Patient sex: M
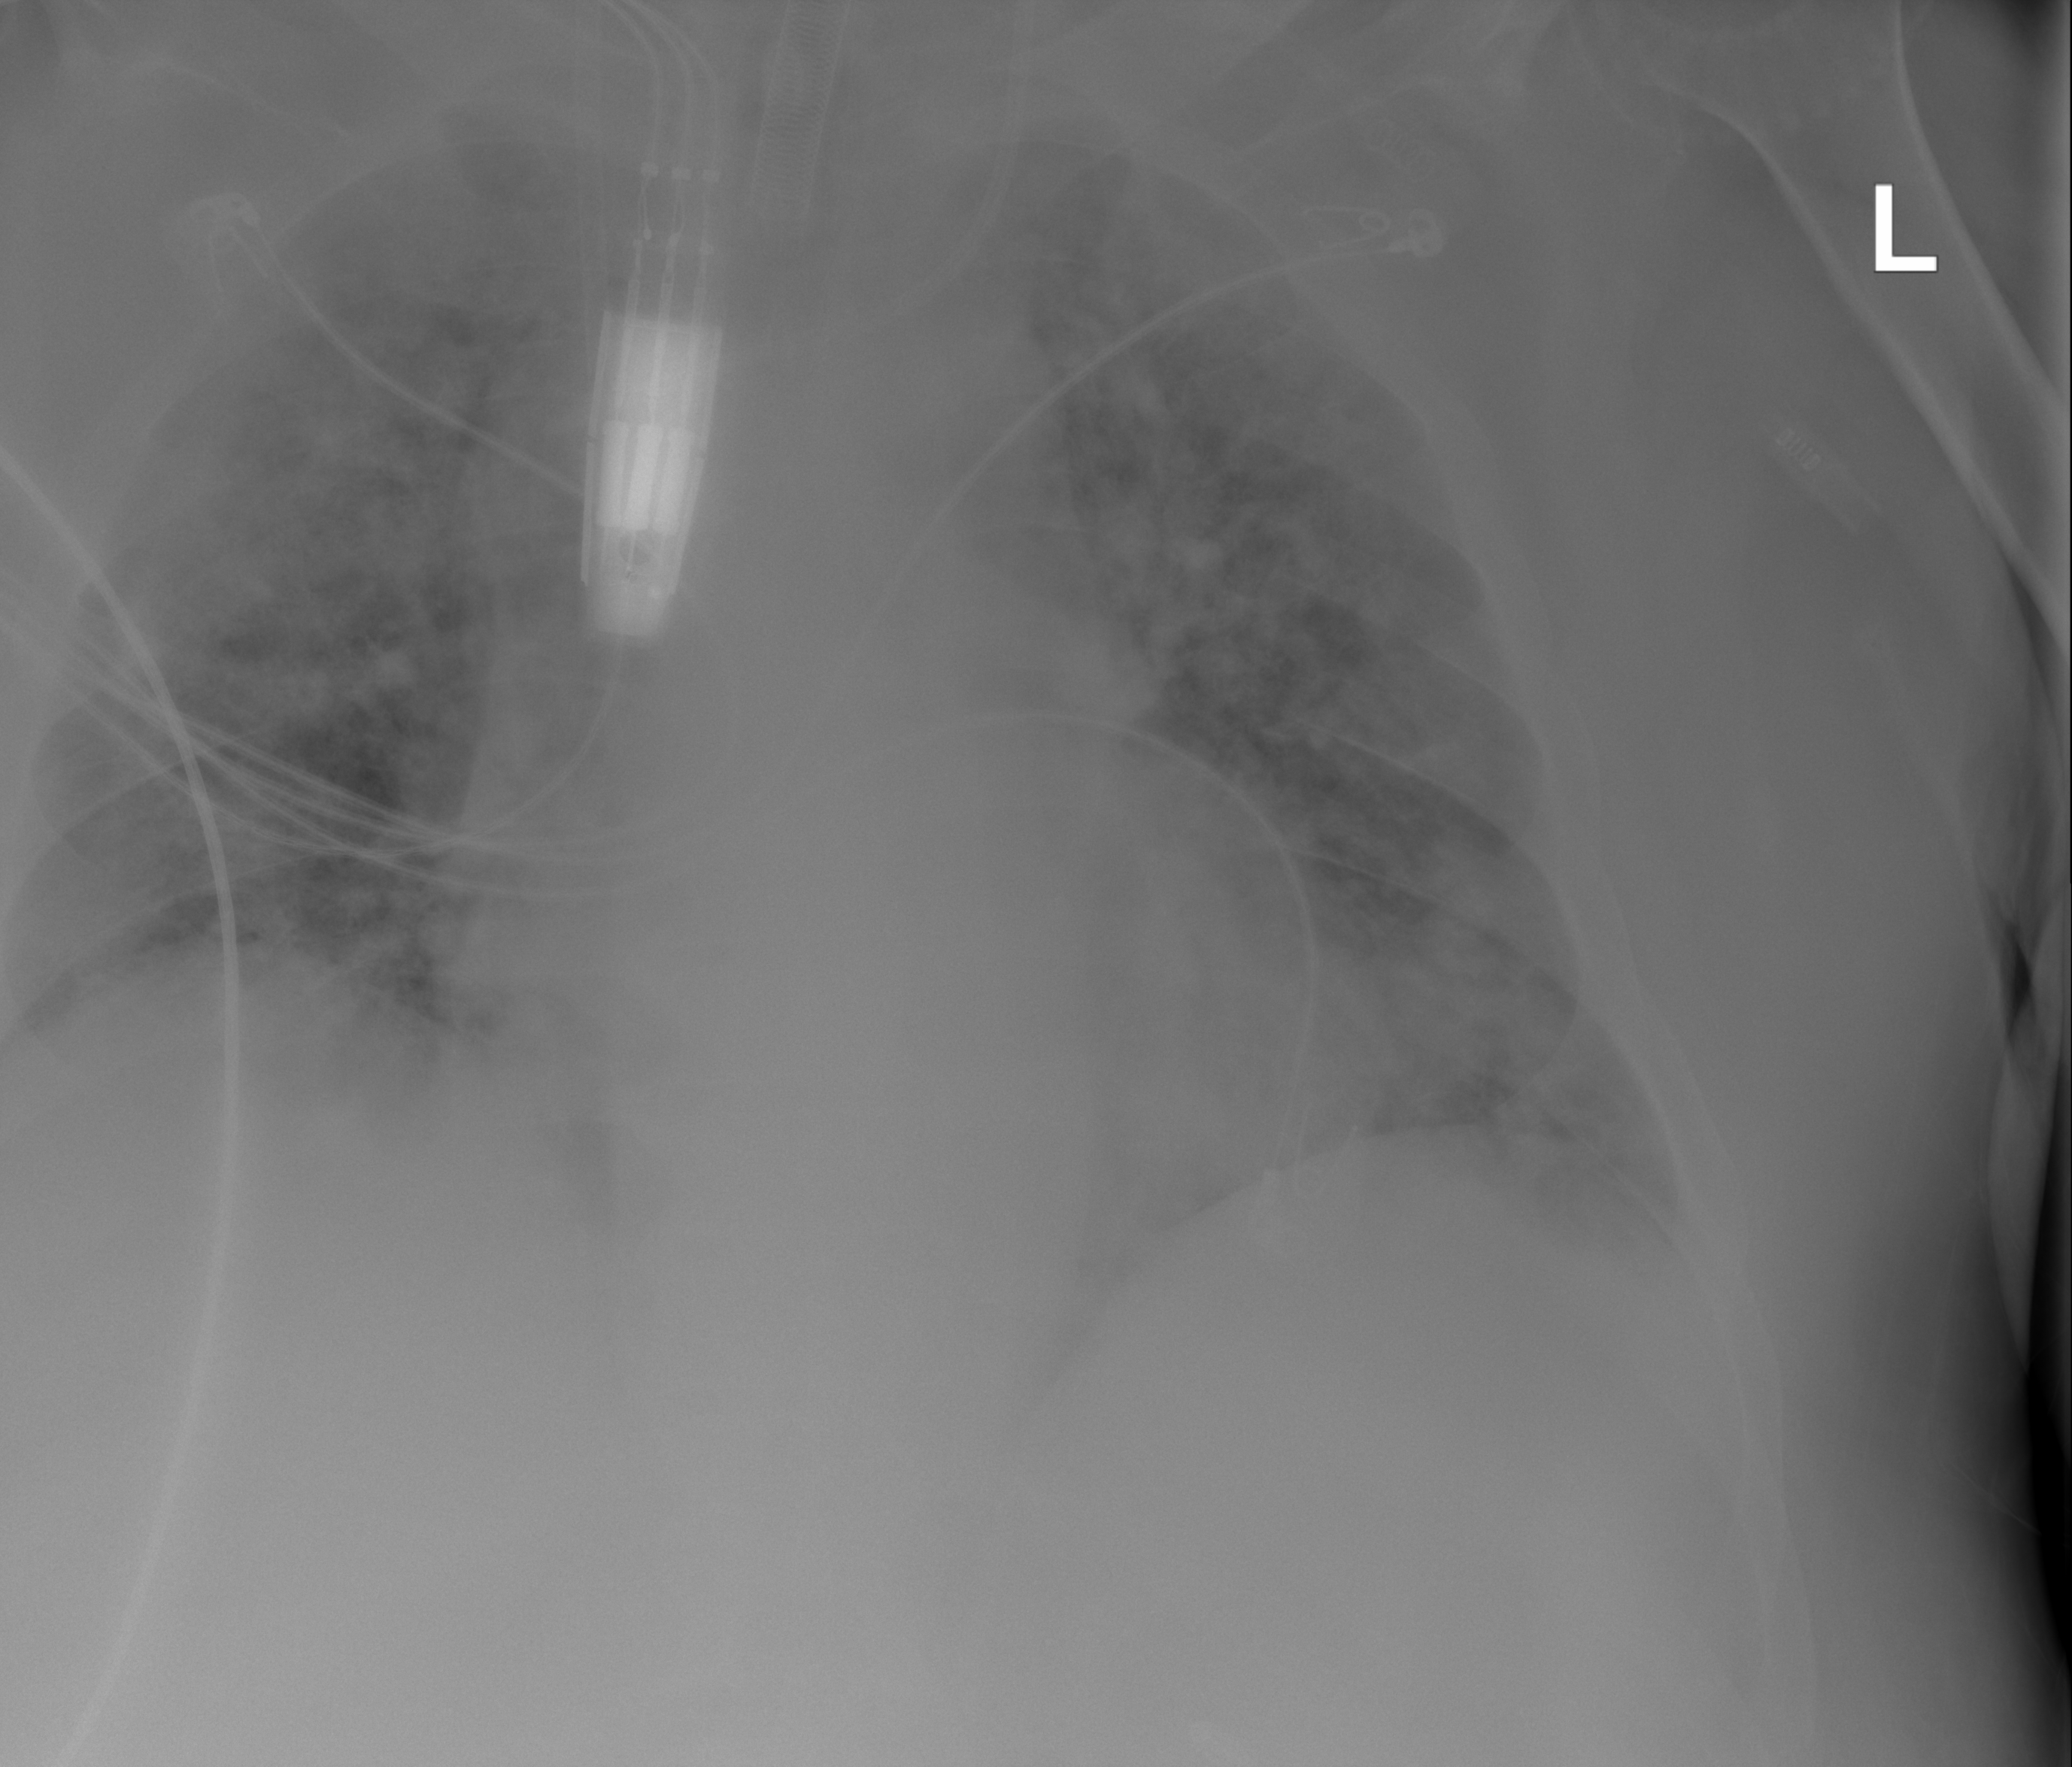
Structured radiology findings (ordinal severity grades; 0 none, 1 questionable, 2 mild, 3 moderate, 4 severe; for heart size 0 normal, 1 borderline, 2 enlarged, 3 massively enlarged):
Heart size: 2
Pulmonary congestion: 0
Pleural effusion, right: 0
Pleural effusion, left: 0
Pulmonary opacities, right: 3
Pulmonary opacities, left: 3
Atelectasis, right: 2
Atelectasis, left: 2